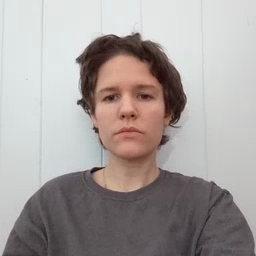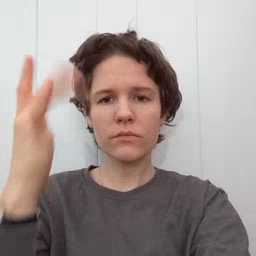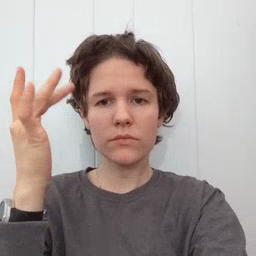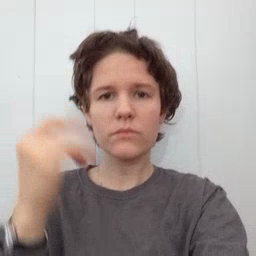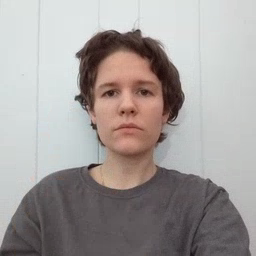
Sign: why